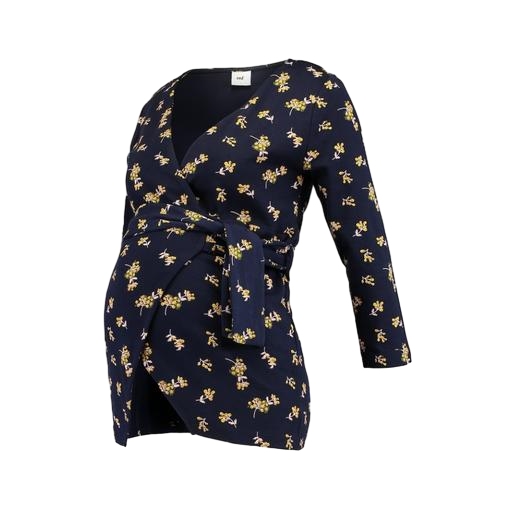
blue maternity navy folk floral, maternity black floral tie tunic, blue floral-print shirt, white background